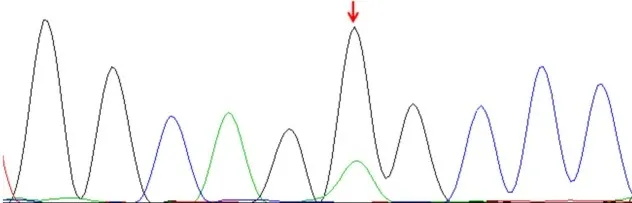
Mitochondrial DNA sequencing revealed the A3243G point mutation in the mitochondrial tRNALeucine gene.
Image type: chart (chart)